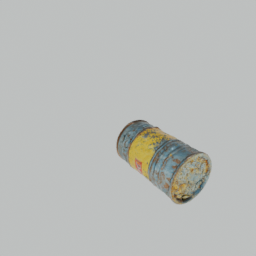
Label: tools